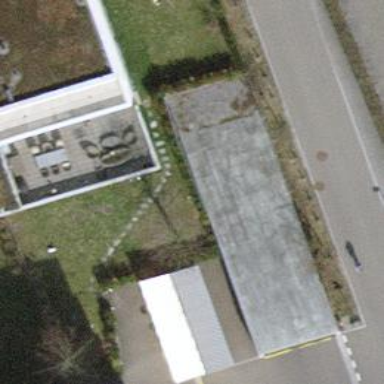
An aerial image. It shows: View of roof of building.